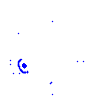
Particle: electron